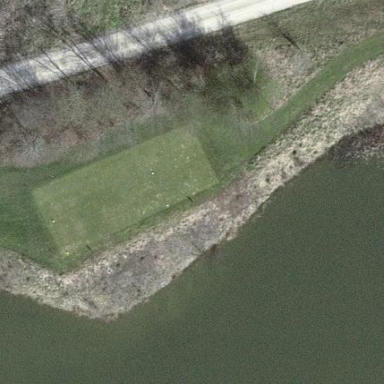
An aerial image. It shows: Golf tee.